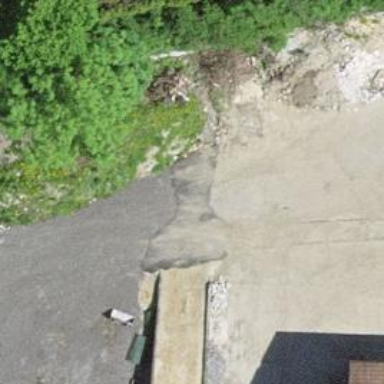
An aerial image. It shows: Disused railway.